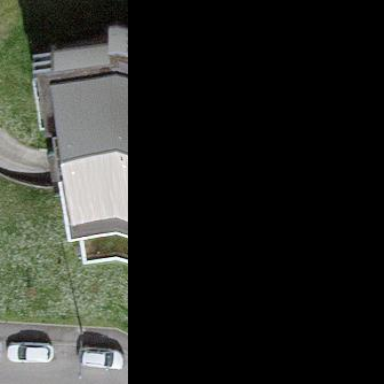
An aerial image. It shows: Part of building.